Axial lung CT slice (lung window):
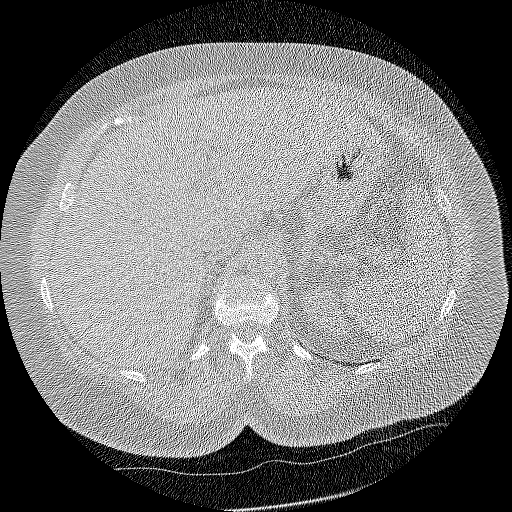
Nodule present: no